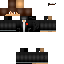
A male human skin with dark skin, wearing brown long hair dressed in a black suit and black pants, featuring a closed mouth.